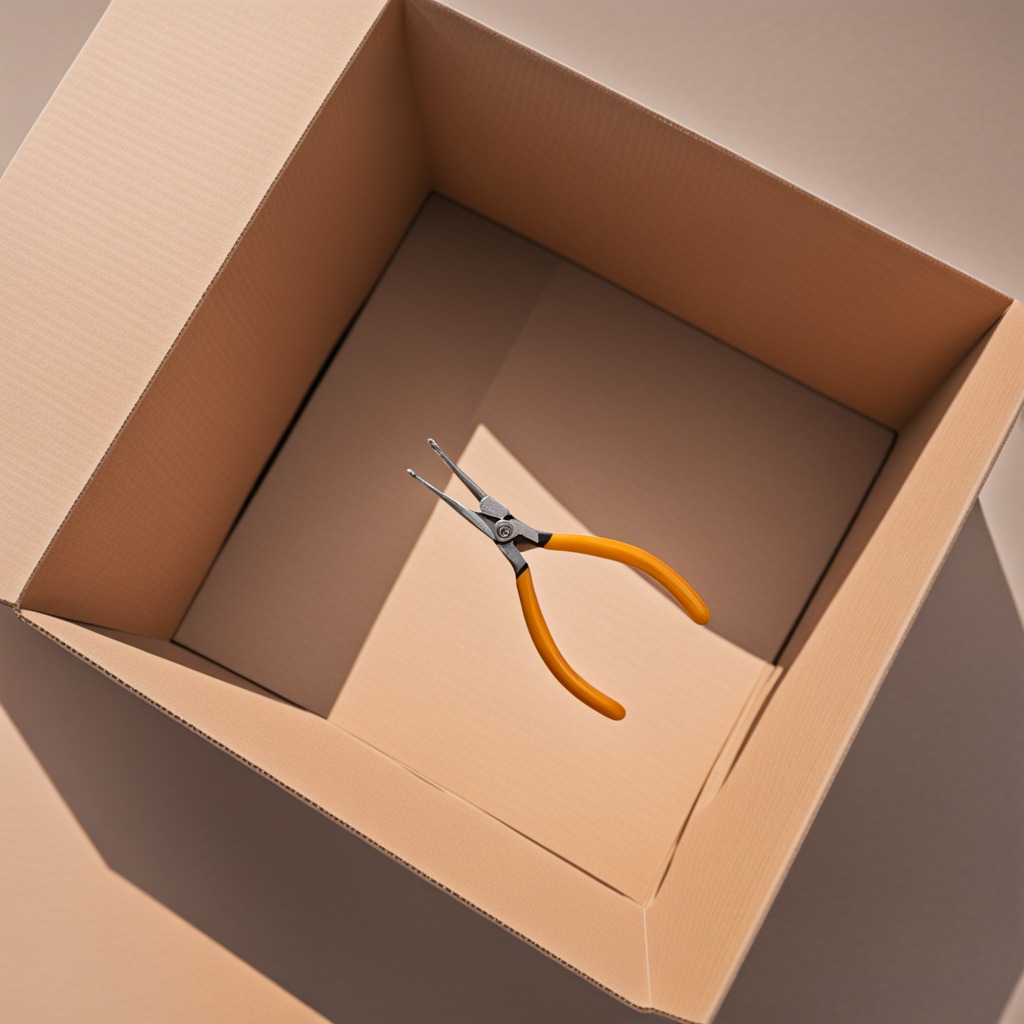
A plier is lying on the cardboard box surface in an outdoor workshop during daytime bright natural light soft shadows slightly creased but